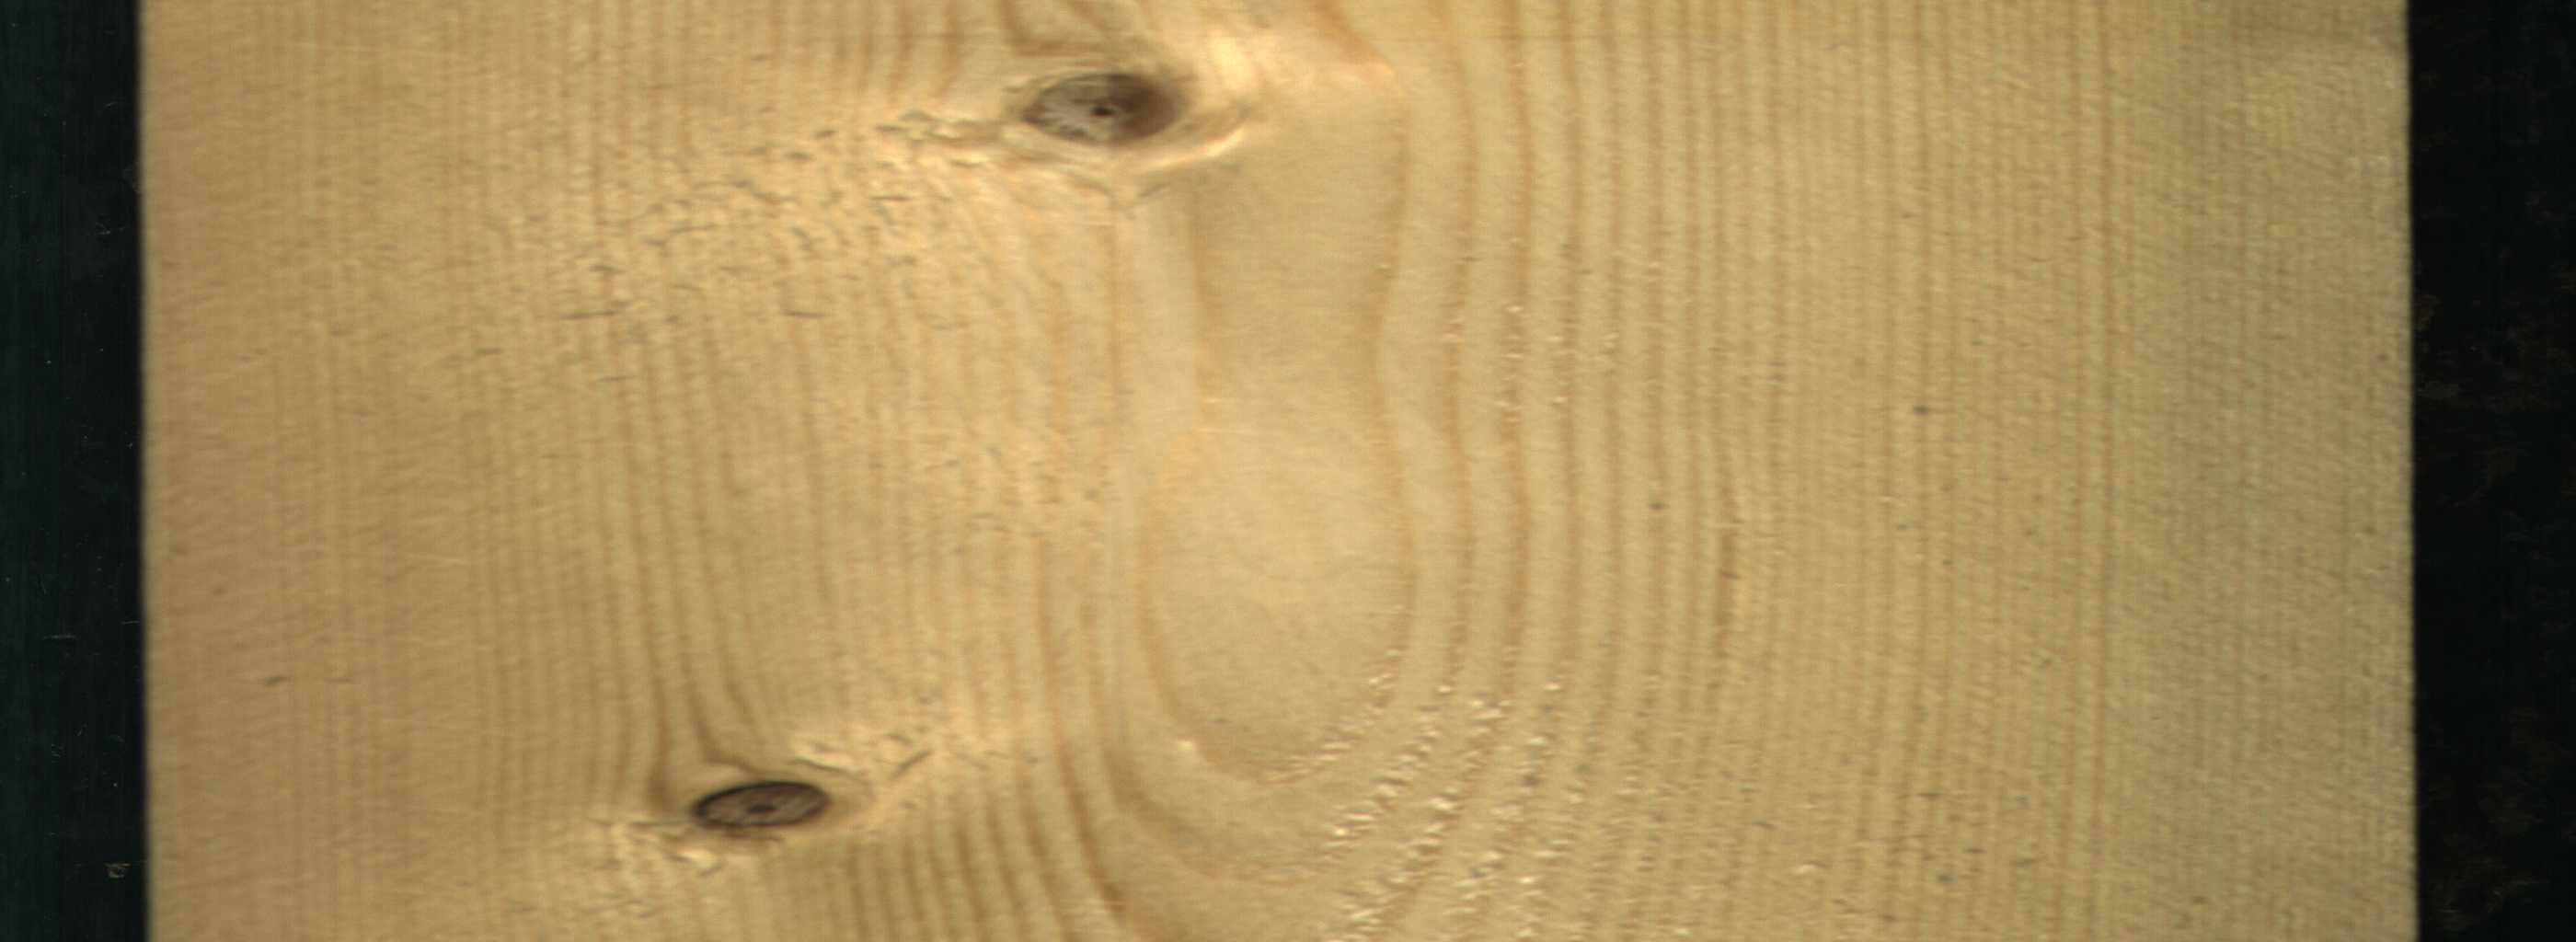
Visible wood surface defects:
Dead_Knot
Live_Knot